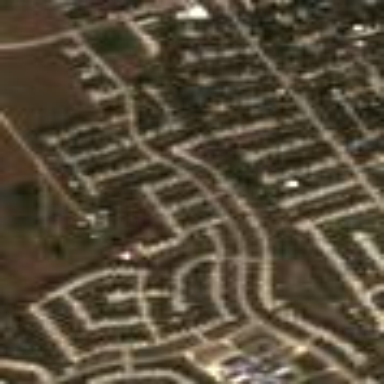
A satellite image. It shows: Residential area in subdivision.